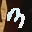
Label: 3